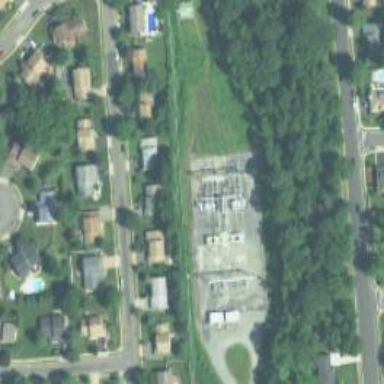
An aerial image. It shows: Switch for power supply.